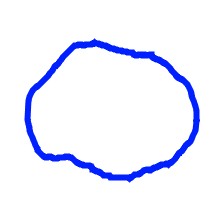
Shape: circle